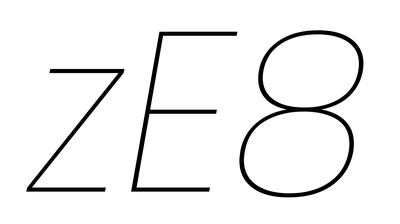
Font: Poppins-ThinItalic